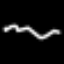
Label: squiggle